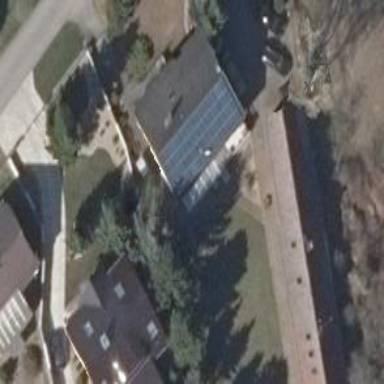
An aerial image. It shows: Gabled house with the roof oriented along the building.